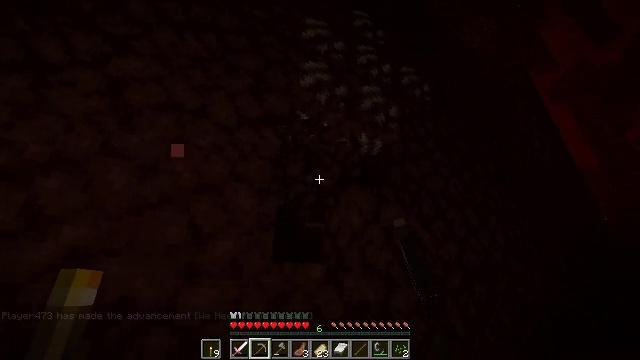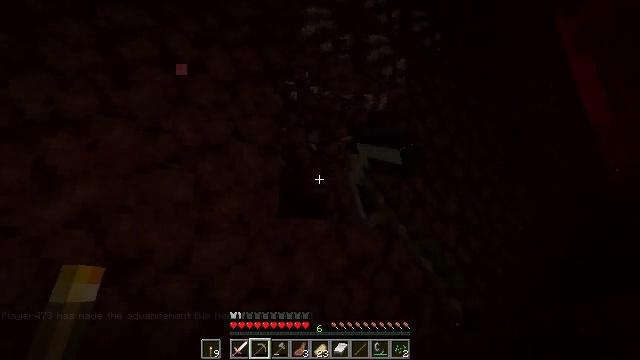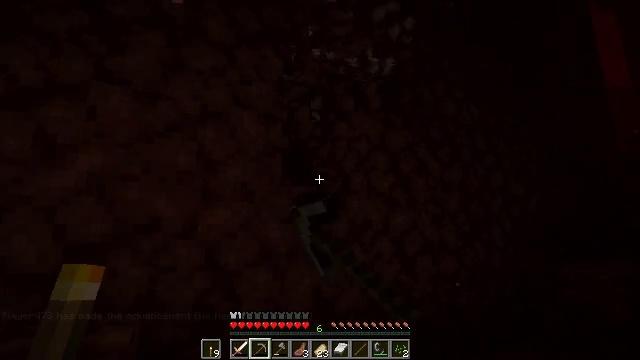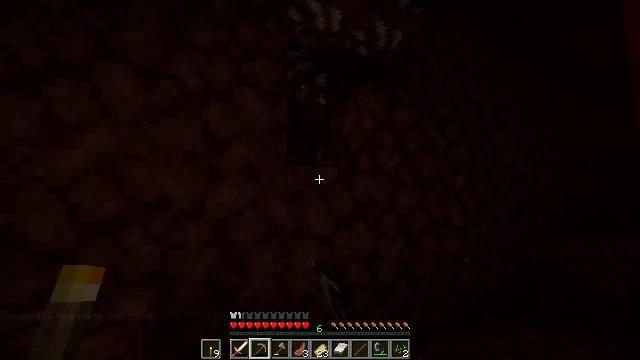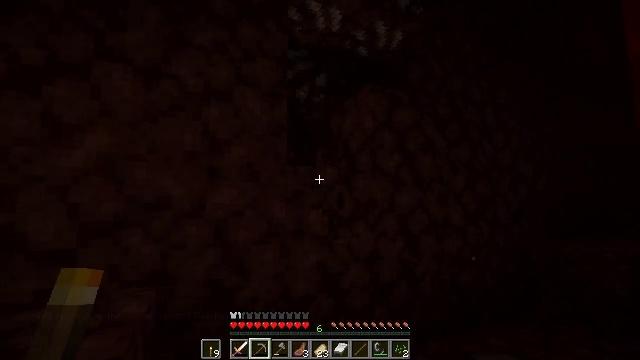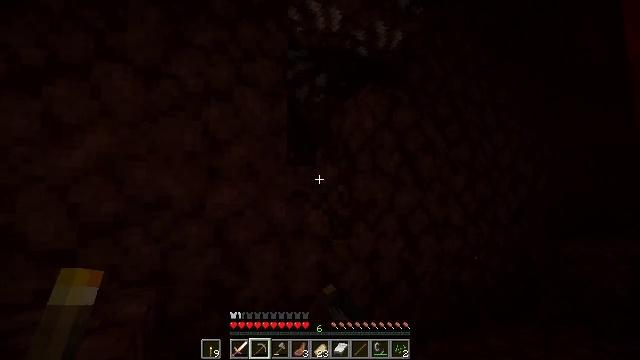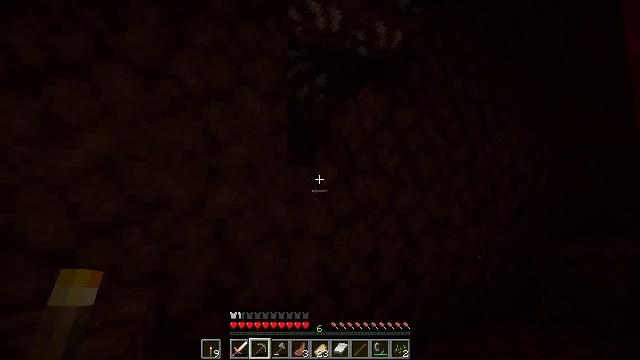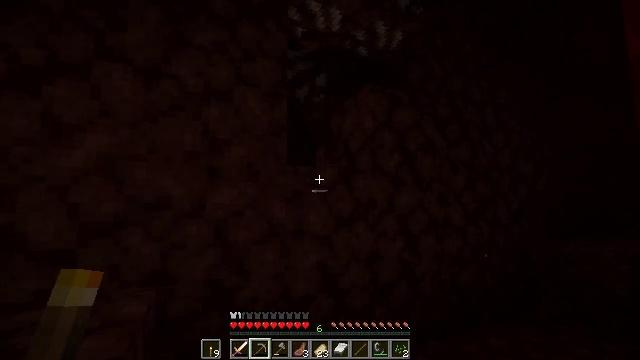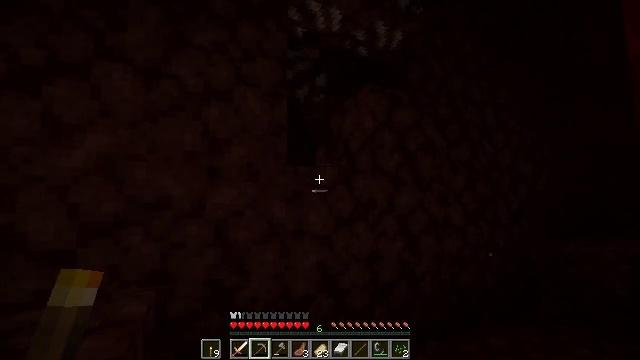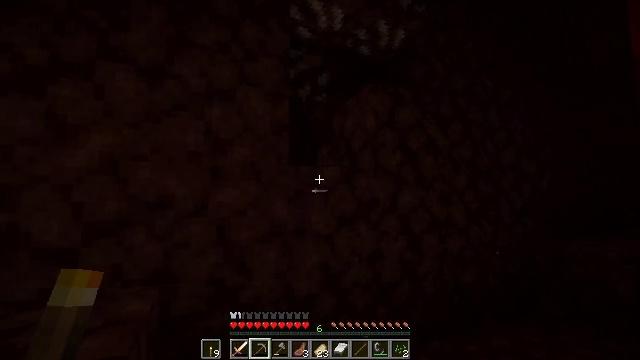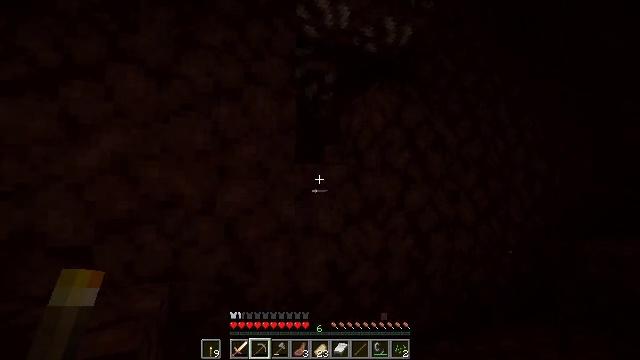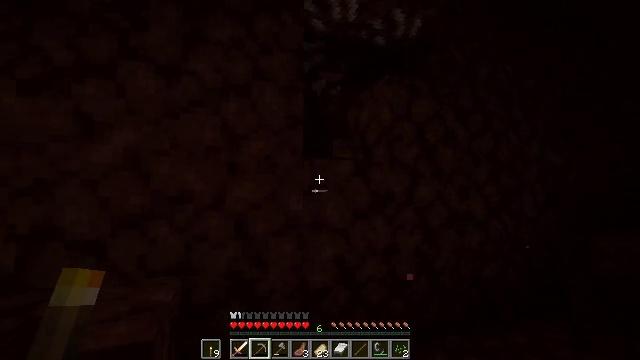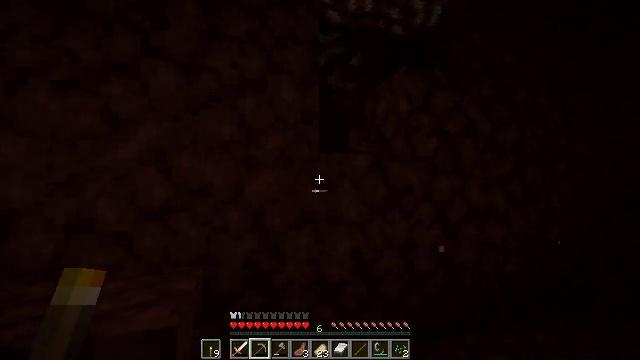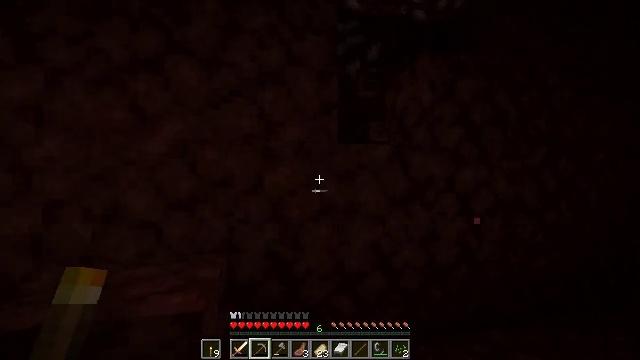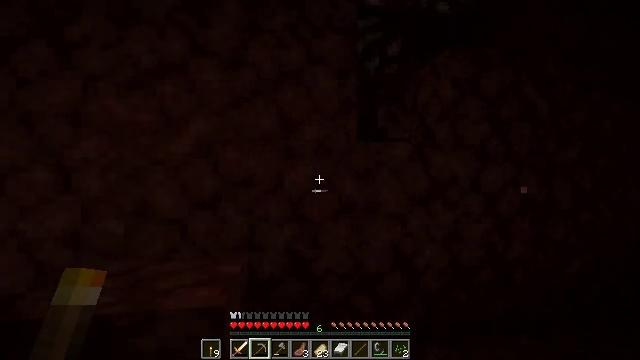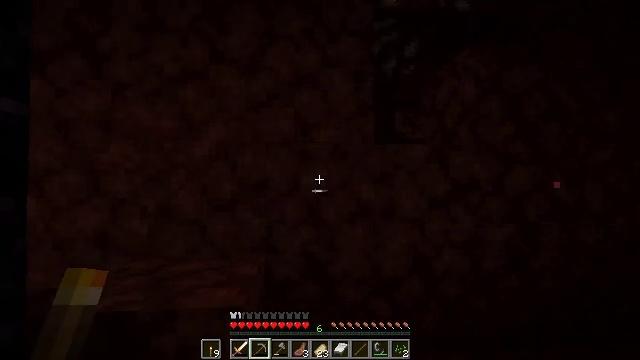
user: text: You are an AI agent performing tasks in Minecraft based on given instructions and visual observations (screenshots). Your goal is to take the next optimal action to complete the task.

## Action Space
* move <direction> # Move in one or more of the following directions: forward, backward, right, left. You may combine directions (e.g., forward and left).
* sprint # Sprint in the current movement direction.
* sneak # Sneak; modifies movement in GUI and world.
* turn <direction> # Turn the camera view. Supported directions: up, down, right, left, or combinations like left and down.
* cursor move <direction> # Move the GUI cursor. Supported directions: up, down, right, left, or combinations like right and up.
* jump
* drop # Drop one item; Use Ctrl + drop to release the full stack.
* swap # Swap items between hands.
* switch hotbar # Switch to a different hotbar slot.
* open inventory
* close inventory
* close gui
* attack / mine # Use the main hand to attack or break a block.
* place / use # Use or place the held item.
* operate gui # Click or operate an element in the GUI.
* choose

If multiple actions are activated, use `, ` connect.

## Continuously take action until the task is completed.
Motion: motion action
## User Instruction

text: Gather netherrack as a building material.
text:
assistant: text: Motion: turn down, attack / mine
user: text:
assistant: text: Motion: turn down, attack / mine
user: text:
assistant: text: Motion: turn left and down, attack / mine
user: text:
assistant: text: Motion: attack / mine
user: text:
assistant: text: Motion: attack / mine
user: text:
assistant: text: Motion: no_op
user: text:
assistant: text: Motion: no_op
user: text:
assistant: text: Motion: no_op
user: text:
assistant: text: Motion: no_op
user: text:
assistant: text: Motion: turn left
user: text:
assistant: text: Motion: turn left and down
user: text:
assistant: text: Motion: turn left and down
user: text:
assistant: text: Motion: turn left and down
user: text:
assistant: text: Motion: turn left
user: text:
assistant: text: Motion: turn left
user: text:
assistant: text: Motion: turn left and up
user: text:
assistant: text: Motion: turn up
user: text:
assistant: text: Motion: attack / mine
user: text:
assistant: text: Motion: attack / mine
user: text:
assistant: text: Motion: attack / mine
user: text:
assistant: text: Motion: attack / mine
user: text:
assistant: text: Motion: attack / mine
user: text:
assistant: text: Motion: attack / mine
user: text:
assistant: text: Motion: attack / mine
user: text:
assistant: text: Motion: attack / mine
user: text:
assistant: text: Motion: turn right and up, attack / mine
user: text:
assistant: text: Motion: turn up, attack / mine
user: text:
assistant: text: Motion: turn up, attack / mine
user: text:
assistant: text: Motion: turn up, attack / mine
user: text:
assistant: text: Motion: attack / mine